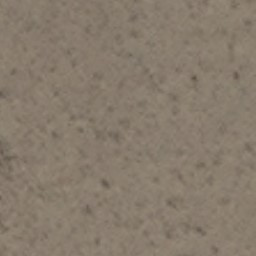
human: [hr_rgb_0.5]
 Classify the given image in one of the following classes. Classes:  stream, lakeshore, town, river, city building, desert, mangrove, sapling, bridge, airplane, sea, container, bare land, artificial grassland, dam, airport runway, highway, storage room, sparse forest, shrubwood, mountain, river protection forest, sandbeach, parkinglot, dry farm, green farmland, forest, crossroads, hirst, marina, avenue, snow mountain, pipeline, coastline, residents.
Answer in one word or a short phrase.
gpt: bare land